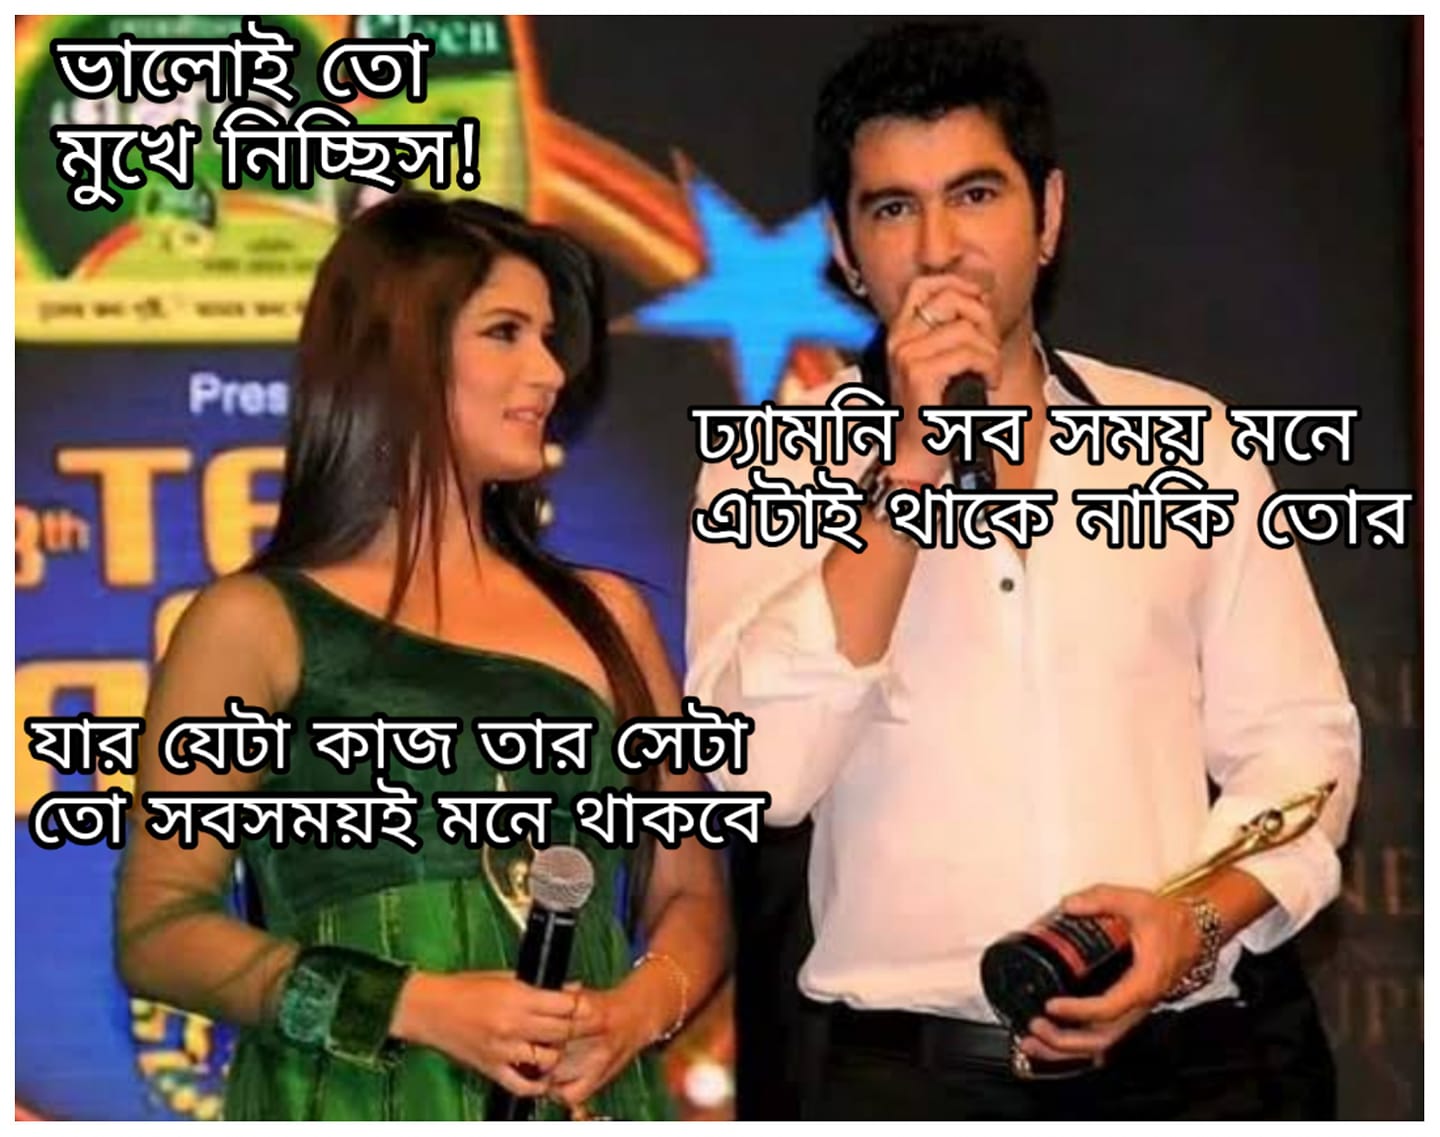
Caption: ভালোই তো মুখে নিচ্ছিস !    ঢ্যামনি সব সময় মনে এটাই থাকে নাকি তোর    যার যেটা কাজ তার সেটা তো সবসময়ই মনে থাকবে
Label: hate